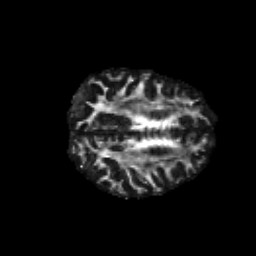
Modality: FA
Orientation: axial
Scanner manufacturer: siemens
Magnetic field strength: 3 T
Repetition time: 6.8 s
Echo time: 0.093 s